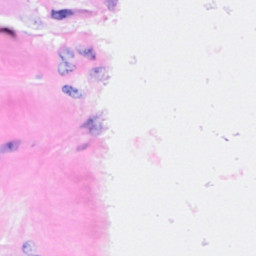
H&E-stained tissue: Breast